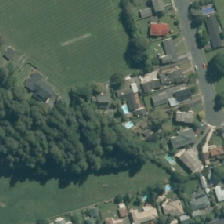
Land cover: urban_parkland